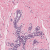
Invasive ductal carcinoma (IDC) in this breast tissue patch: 0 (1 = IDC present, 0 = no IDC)